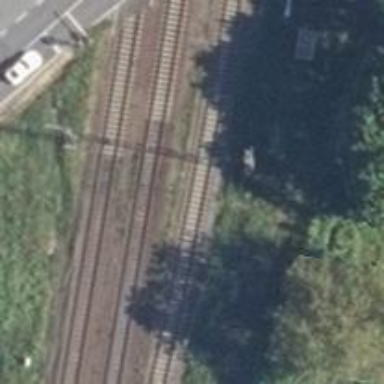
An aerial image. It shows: Railway signal.